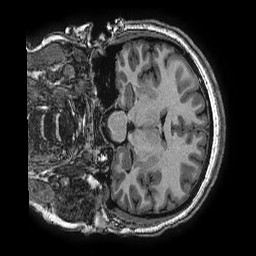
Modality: T1w
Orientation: coronal
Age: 18
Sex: female
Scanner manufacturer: ge
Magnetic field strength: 3 T
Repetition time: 0.0077 s
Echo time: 0.003436 s